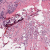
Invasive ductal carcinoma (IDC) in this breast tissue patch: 1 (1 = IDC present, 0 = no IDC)